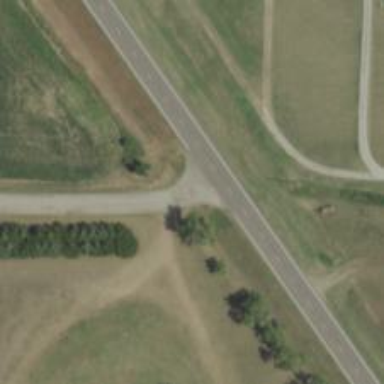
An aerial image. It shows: Stop road.